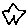
Label: star